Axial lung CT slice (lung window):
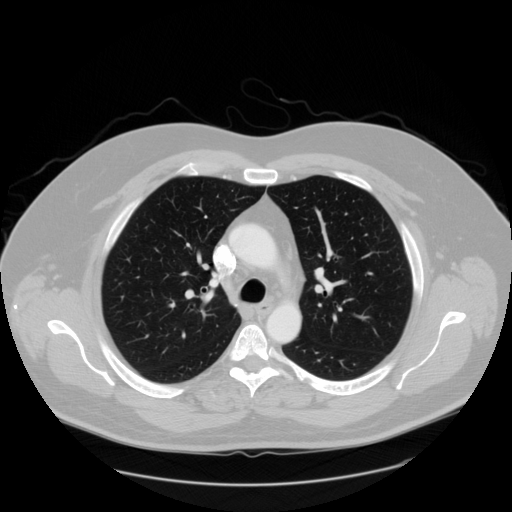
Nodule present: no